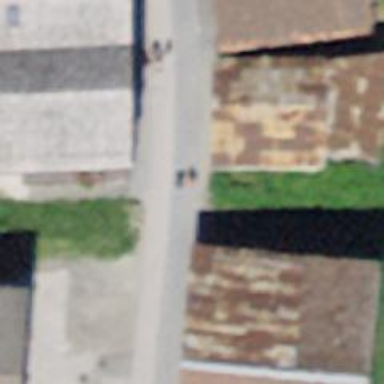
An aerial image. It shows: Building with tile roof.